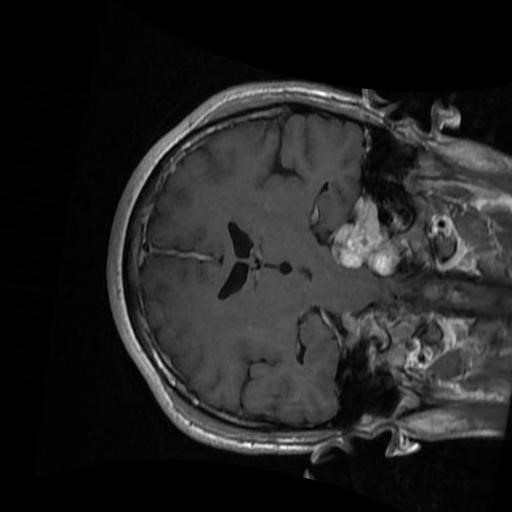
Label: brain_menin